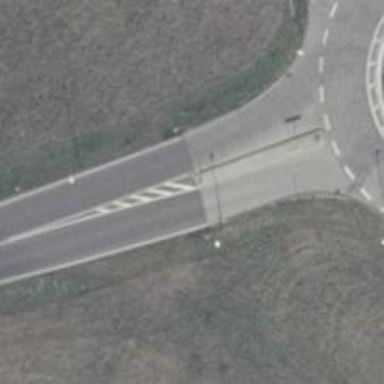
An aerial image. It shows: Secondary road with asphalt surface and no sidewalk.